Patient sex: M
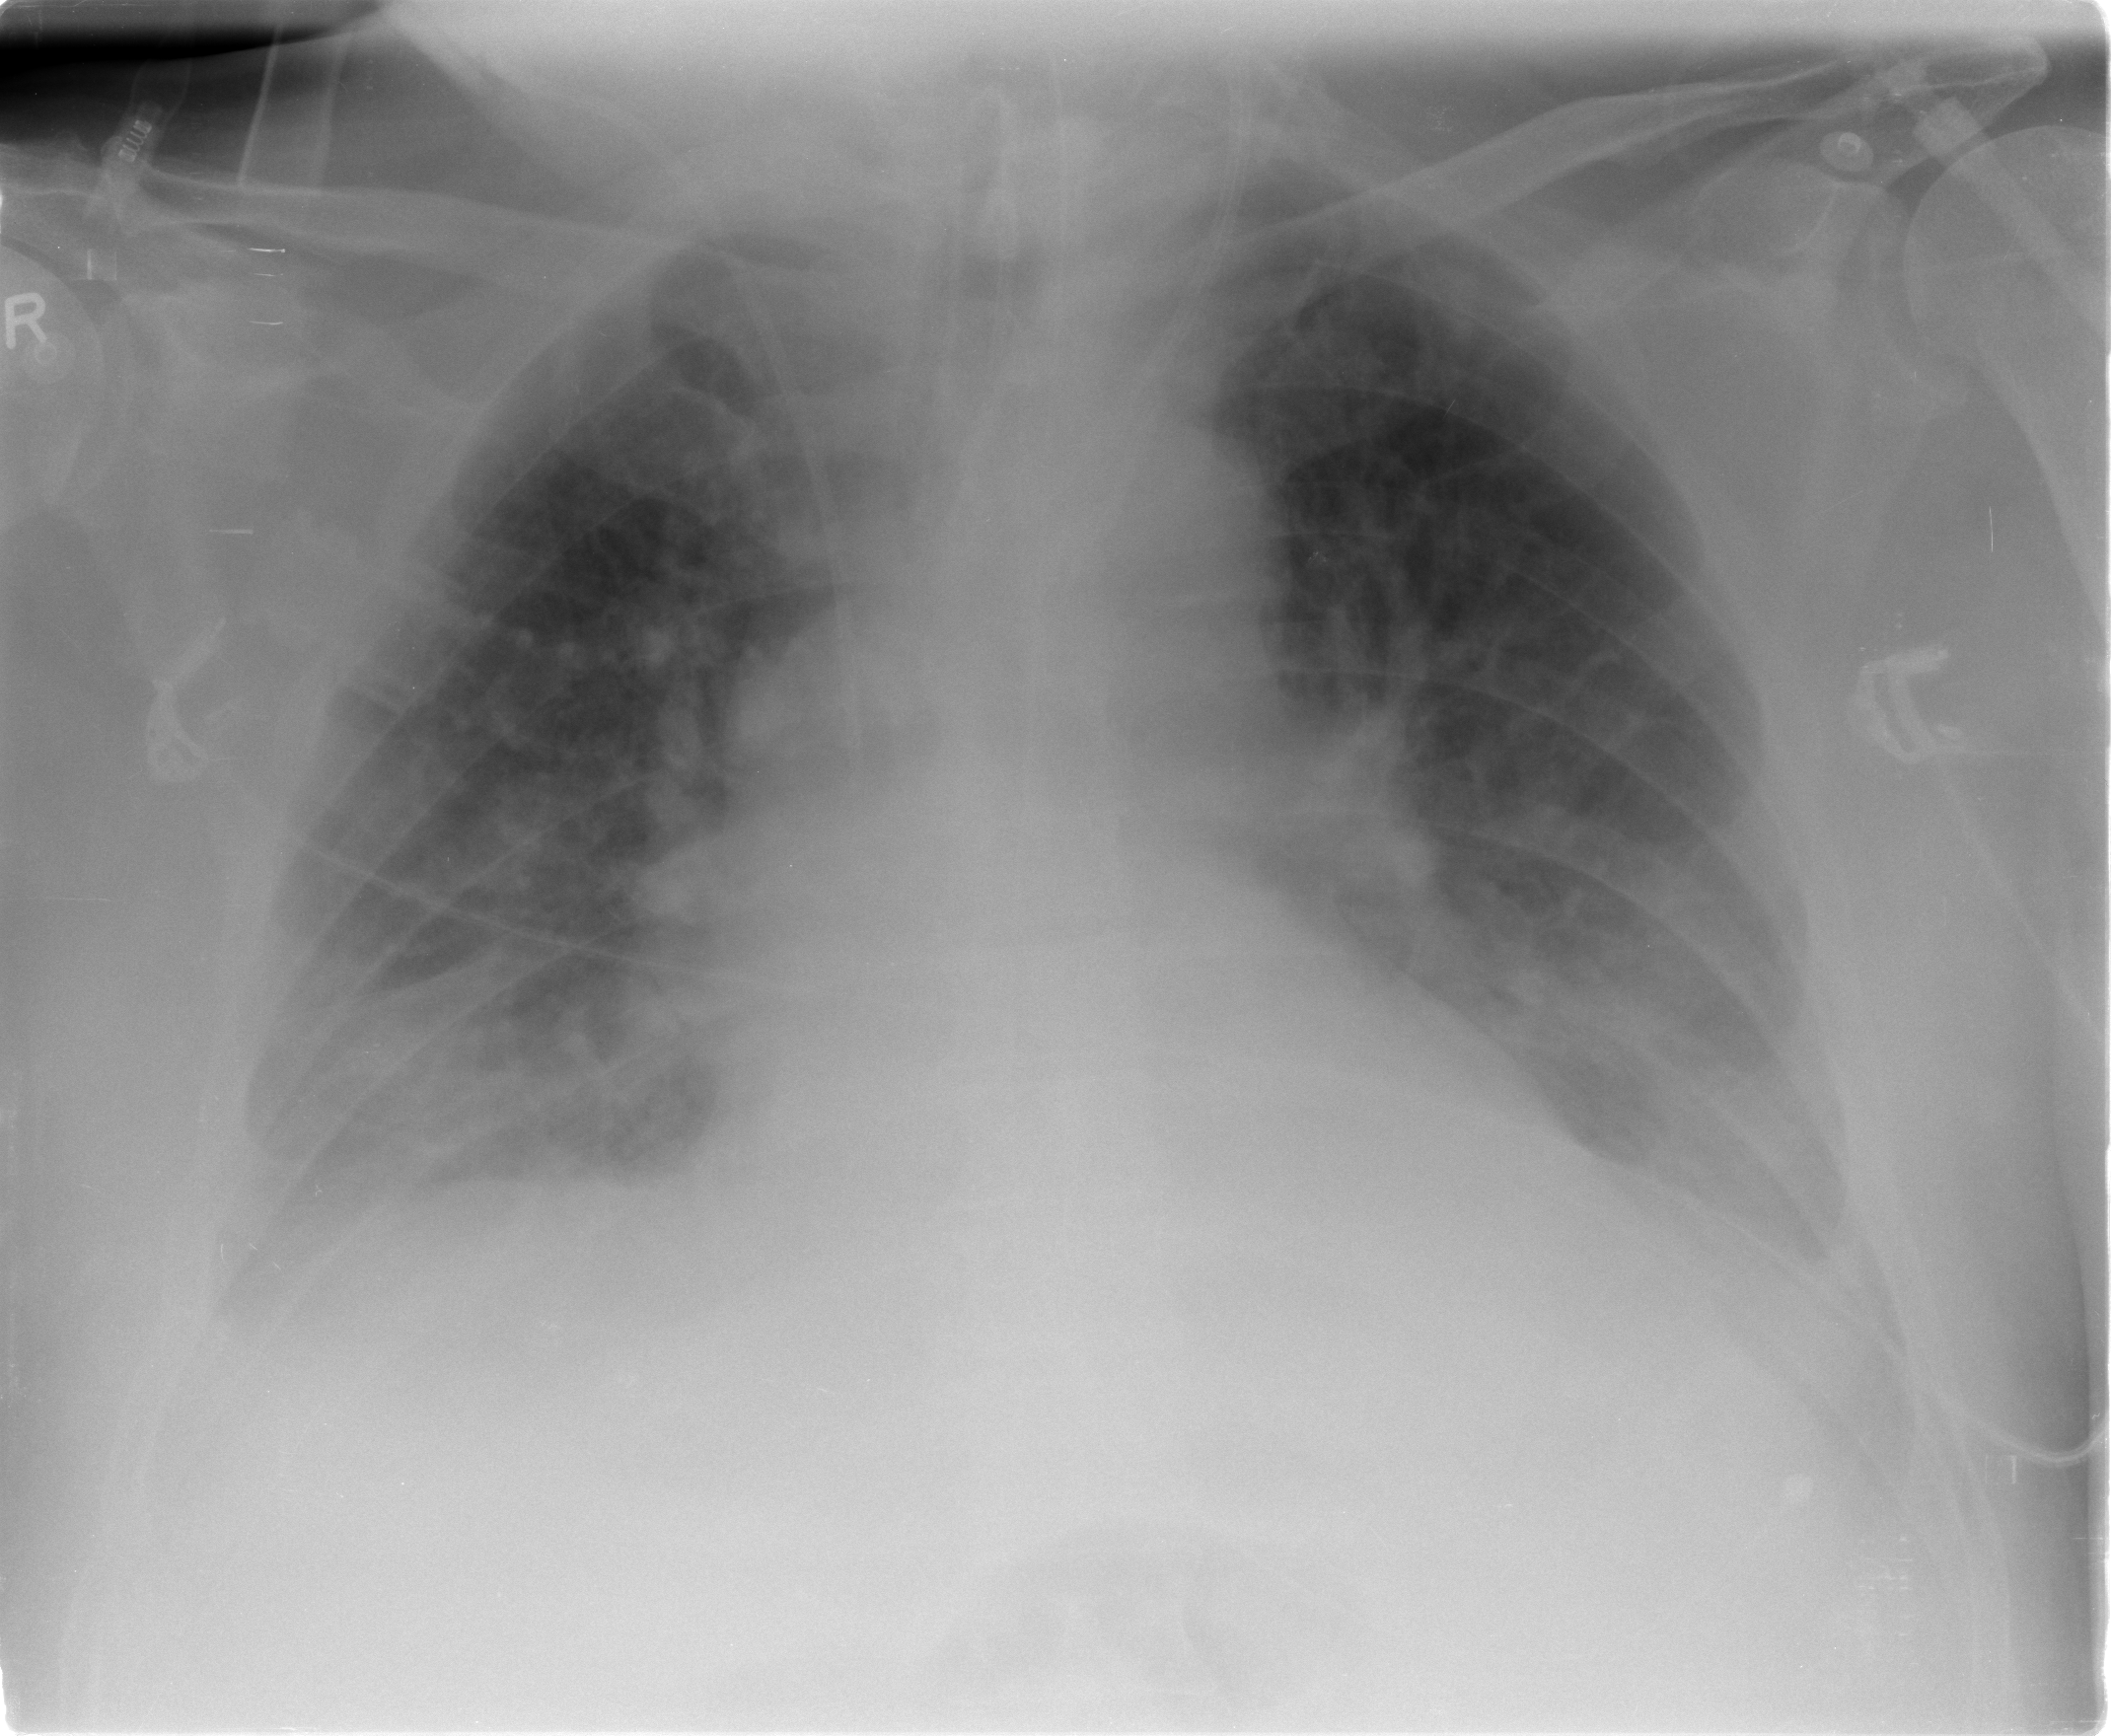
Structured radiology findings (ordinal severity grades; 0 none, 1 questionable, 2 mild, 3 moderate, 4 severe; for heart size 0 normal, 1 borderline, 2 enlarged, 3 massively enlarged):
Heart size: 1
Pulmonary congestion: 2
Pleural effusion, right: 1
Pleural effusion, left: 1
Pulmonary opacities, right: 2
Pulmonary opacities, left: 0
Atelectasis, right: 2
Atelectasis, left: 2